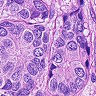
Metastatic tissue present: yes